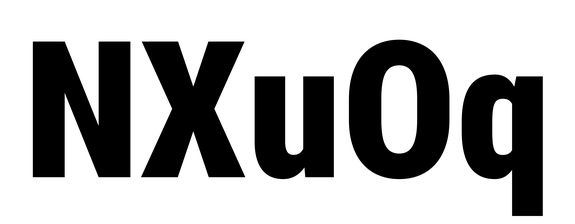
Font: Roboto_Condensed_Black